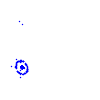
Particle: electron